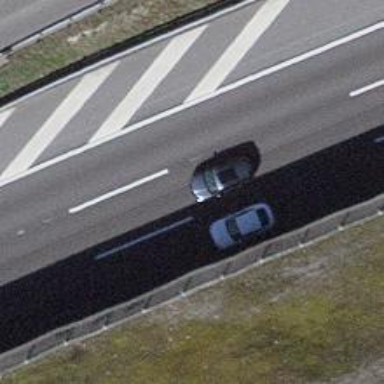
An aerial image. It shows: Asphalt motorway.